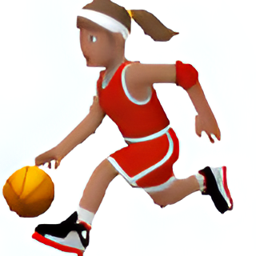
Name: woman with ball type 4
Emoji: ⛹🏽‍♀️
Group: People & Body
Sub-group: person-sport